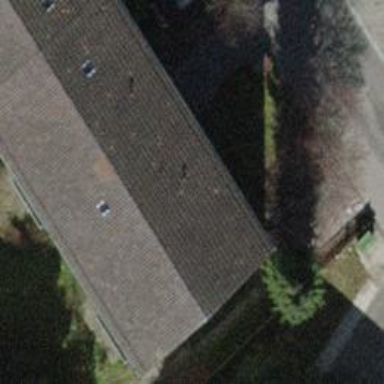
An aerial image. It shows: Apartments building with gabled tile roof.